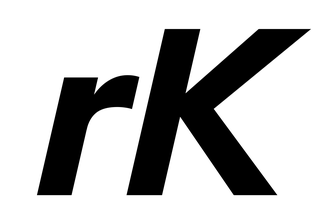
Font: InstrumentSans-Italic_Bold_Italic